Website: macys
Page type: newsletter-management
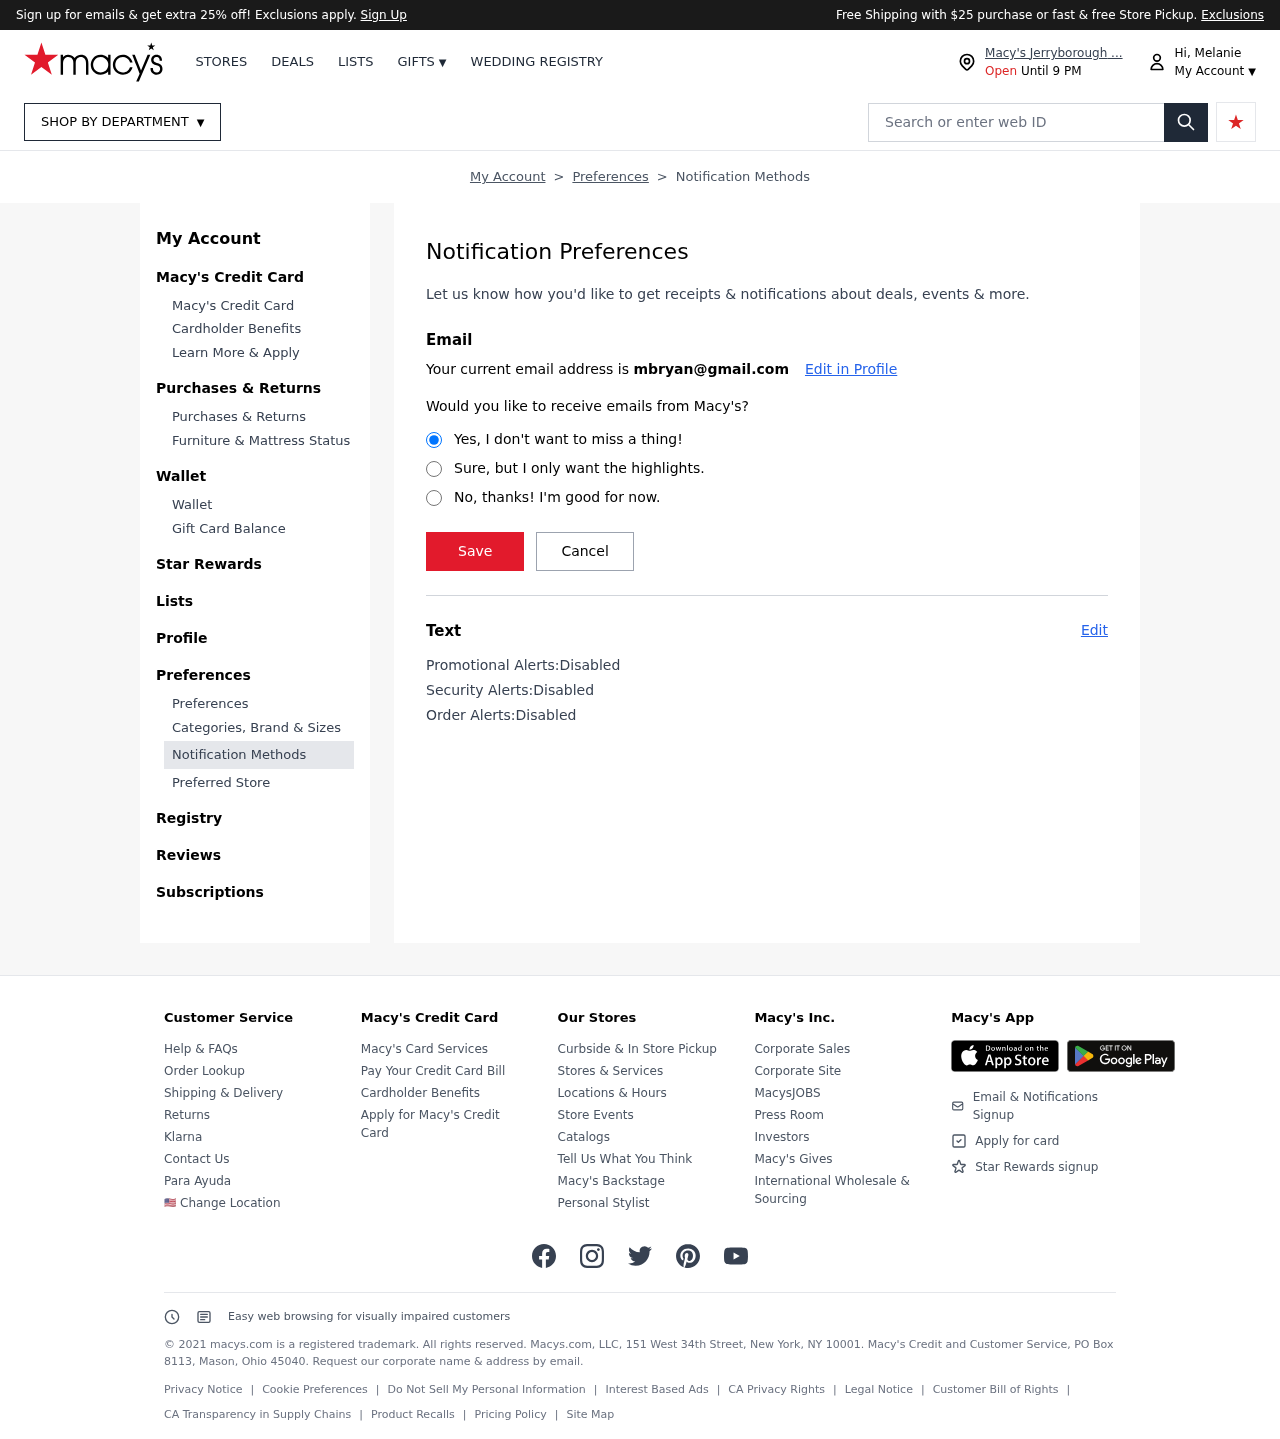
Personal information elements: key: PII_EMAIL
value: mbryan@gmail.com
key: PII_FIRSTNAME
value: Hi, Melanie
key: PII_LOCATION1_CITY
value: Macy's Jerryborough ...
Search elements: key: HEADER_SEARCH
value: Search or enter web ID